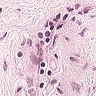
Metastatic tissue present: no